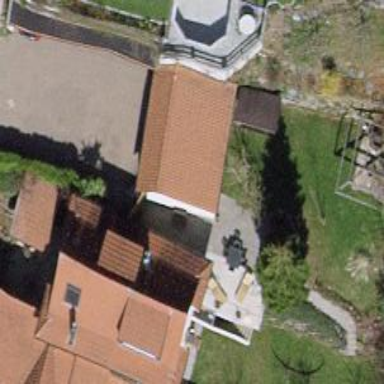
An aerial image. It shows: Group of garages.